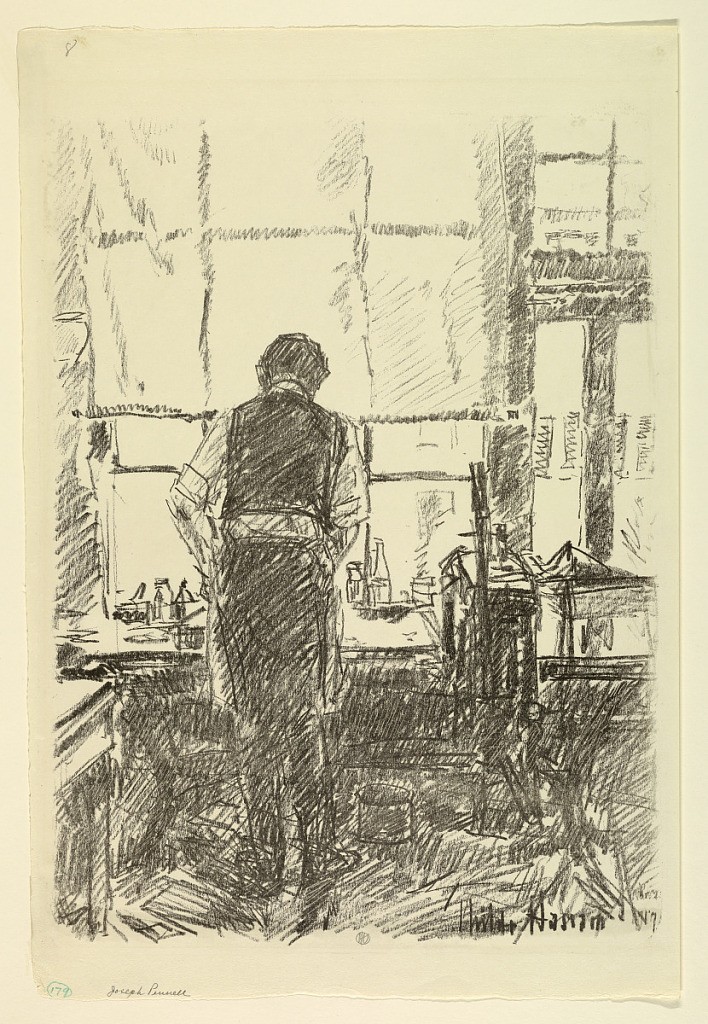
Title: Joseph Pennell
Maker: Childe Hassam, American, 1859–1935
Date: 1917
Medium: Lithograph with scraping in black ink on wove paper
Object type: Print
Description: The artist is seen from the back standing at his work table before a window.